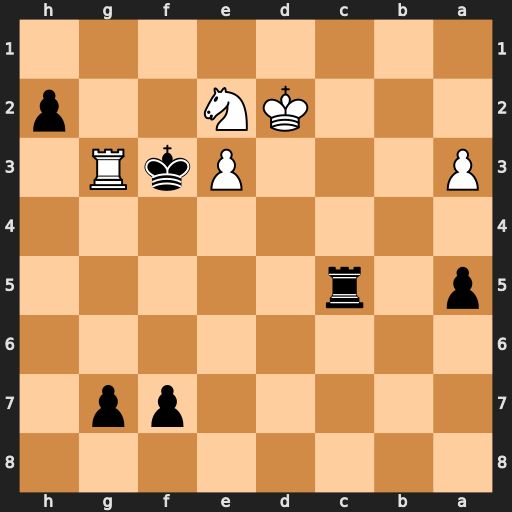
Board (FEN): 8/5pp1/8/p1r5/8/P3PkR1/3KN2p/8
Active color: b
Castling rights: -
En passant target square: -
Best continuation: Kf2 Rh3 Rd5+